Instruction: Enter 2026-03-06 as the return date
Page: home
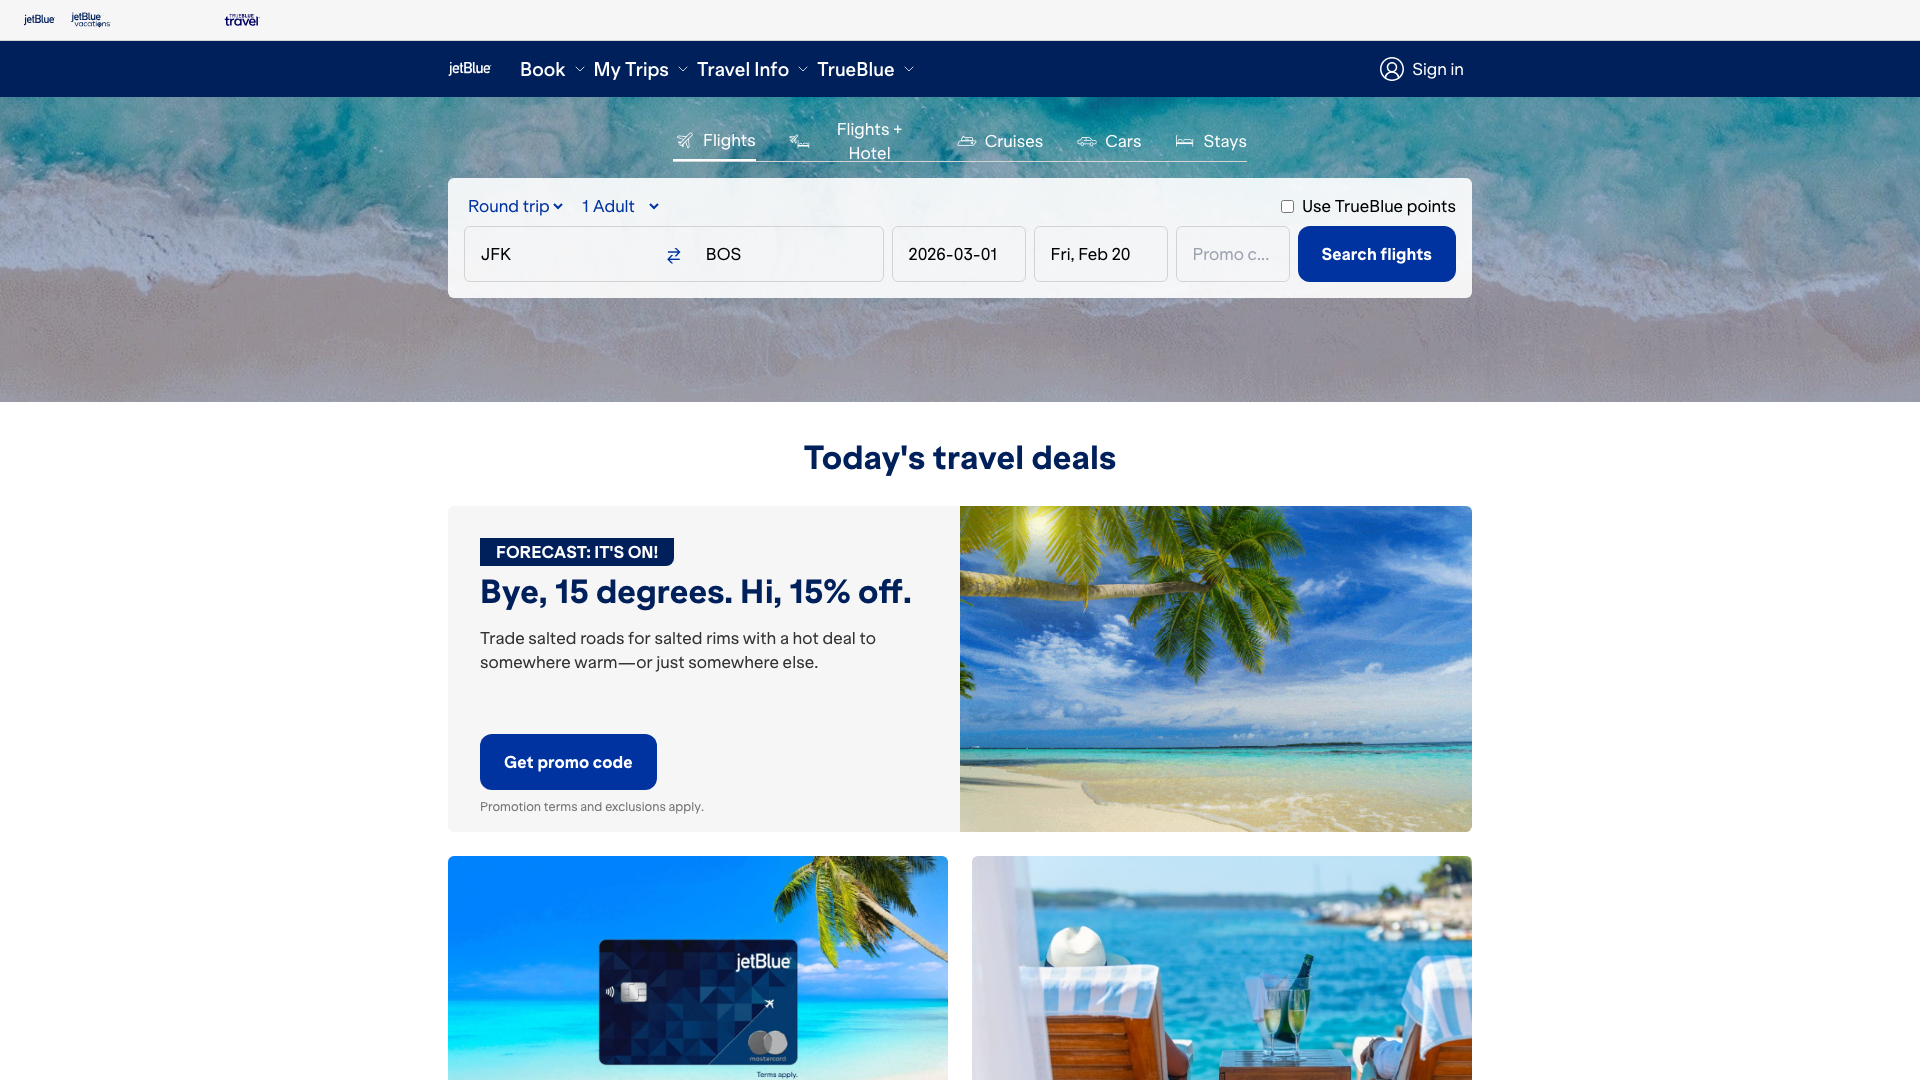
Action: type